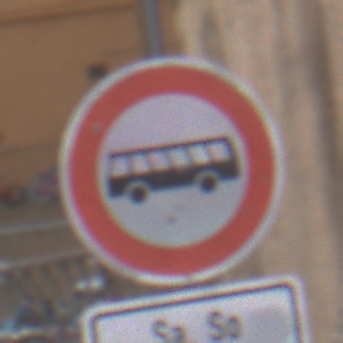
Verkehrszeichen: VerbotKraftomnibusse
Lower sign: ZeitangabenMitBeschraenkungAufWochentage9
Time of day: Midday
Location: Outdoor (Urban)
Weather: Overcast
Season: NotSpecified
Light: Natural